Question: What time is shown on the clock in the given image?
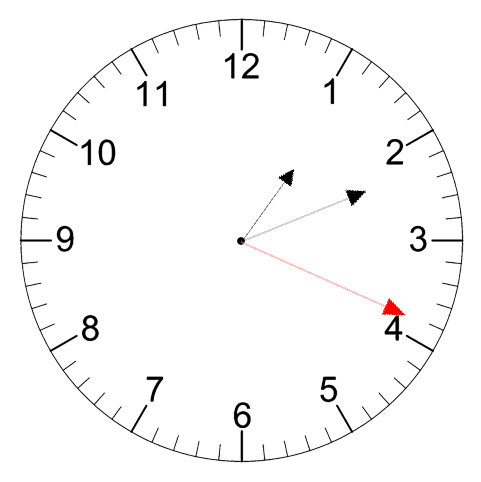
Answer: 01:11:19